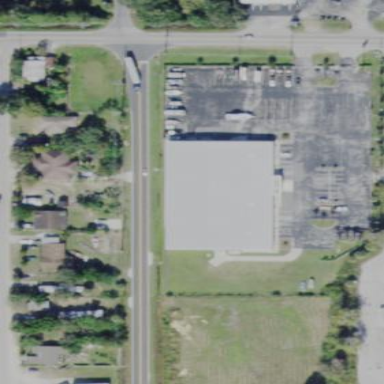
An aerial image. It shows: Building used for storage rental.